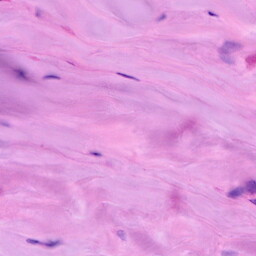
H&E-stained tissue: Breast